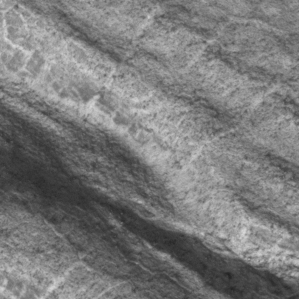
Label: frost